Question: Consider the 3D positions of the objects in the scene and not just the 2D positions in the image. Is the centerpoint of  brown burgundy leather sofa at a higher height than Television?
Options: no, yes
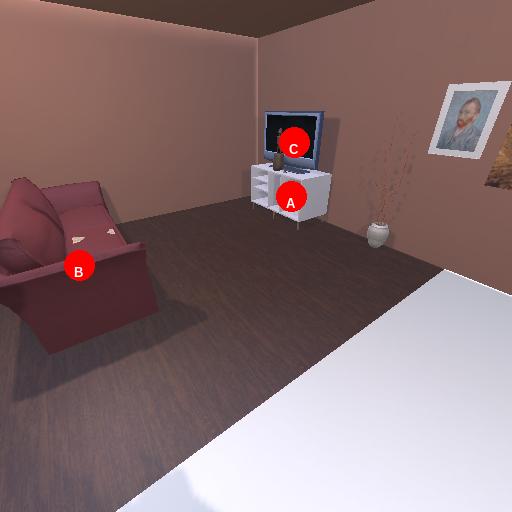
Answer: no